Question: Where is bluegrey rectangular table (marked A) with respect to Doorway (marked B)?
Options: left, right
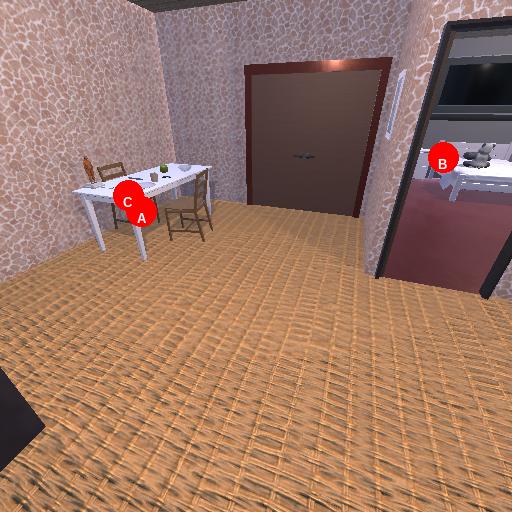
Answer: left